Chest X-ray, PA view. Patient: 24 years old, sex F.
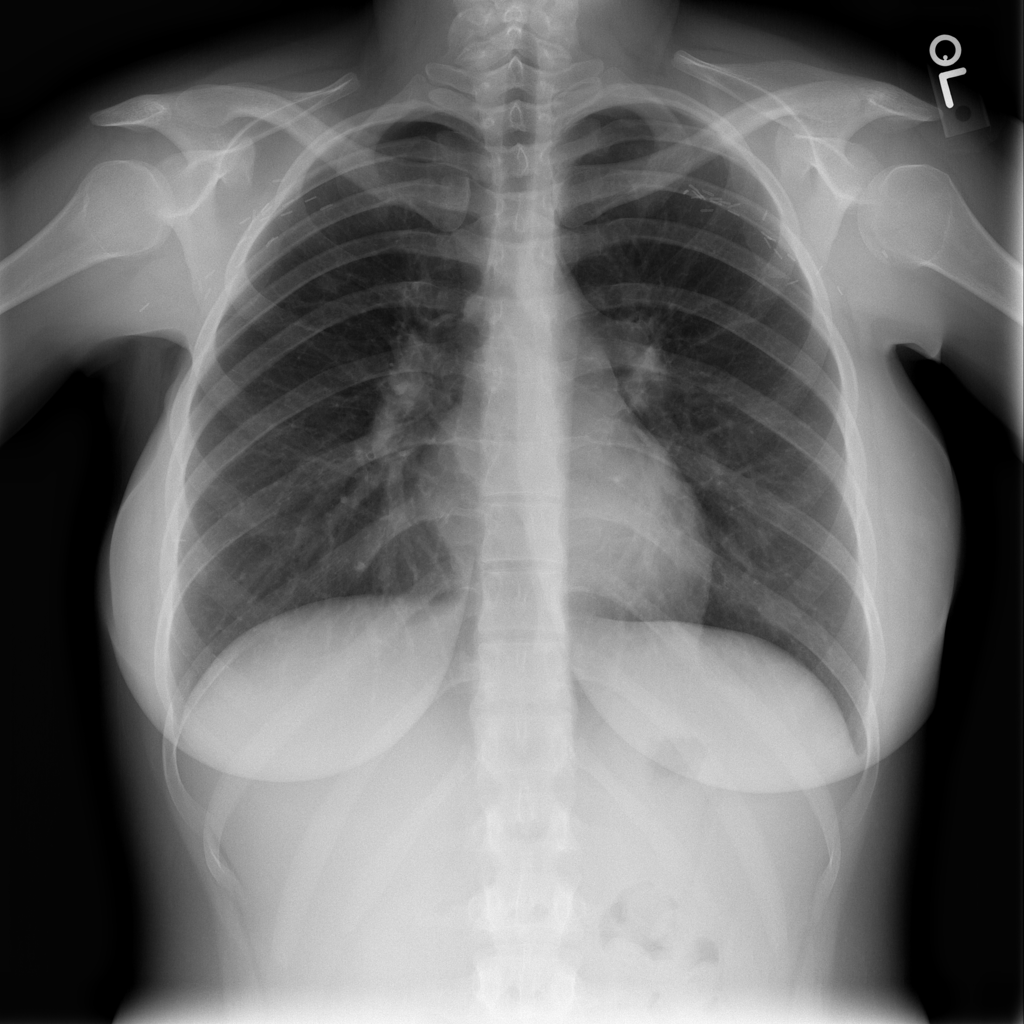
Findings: No Finding